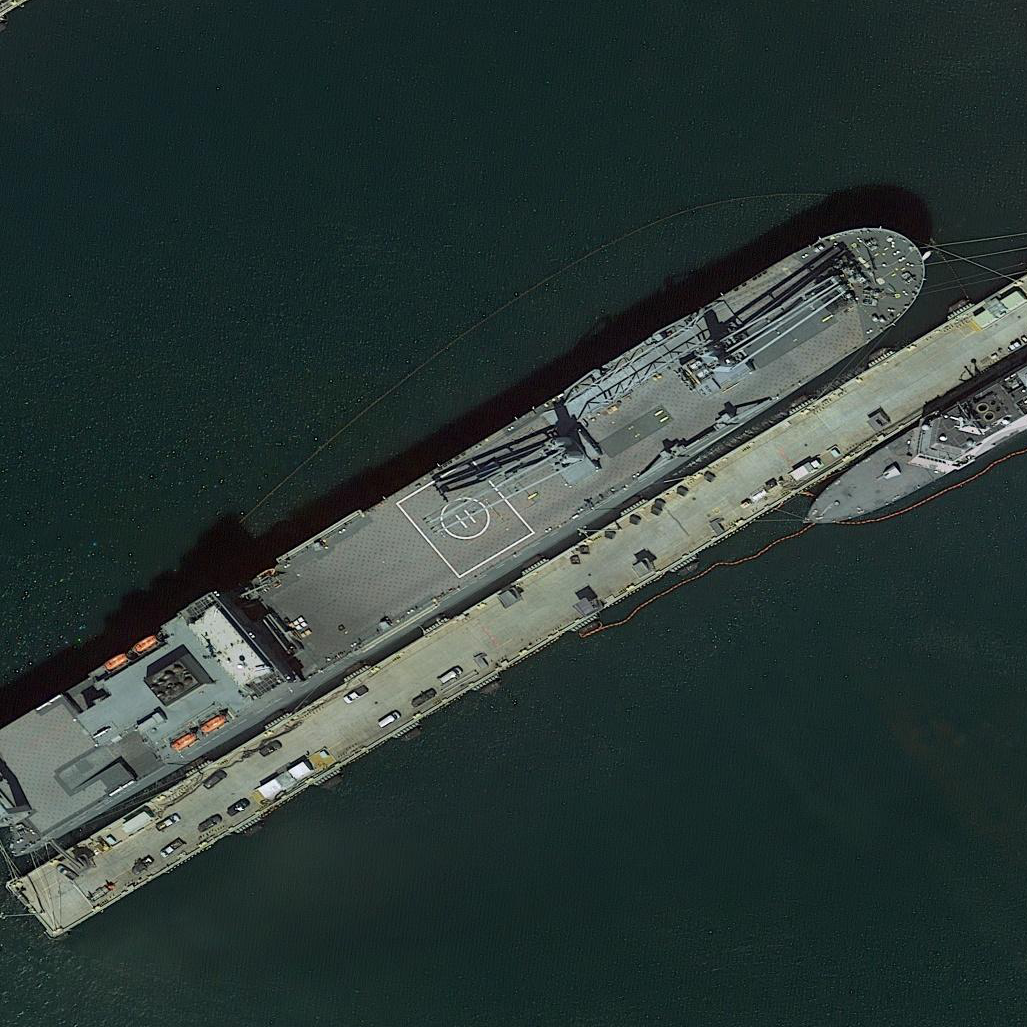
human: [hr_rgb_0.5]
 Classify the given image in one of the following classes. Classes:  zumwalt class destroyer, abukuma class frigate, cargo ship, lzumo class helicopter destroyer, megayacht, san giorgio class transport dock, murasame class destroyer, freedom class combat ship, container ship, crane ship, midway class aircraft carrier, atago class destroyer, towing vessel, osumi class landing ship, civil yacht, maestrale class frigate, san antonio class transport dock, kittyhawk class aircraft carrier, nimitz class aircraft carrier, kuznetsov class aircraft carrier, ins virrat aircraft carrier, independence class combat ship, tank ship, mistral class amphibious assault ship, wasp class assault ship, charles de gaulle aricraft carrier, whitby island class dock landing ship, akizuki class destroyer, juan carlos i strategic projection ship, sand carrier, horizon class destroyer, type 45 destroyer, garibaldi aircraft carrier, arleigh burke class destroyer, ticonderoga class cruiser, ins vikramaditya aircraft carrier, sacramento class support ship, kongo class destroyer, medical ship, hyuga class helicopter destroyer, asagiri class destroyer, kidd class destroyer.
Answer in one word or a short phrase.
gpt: Crane ship